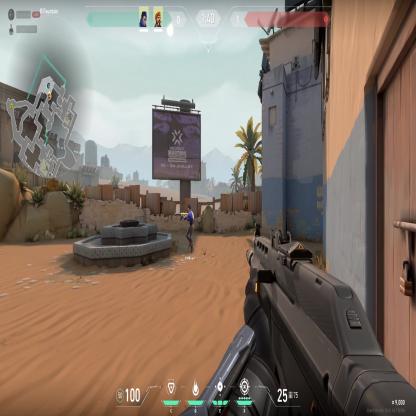
Label: teammate